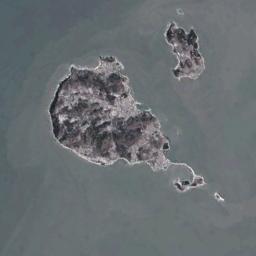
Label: island